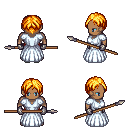
a pixel art fantasy rpg character, male body template, human, dark skin, underdress, red pants, light blonde parted hairstyle, metal gloves, white slippers, spear, four views (front, back, left, right), 2x2 character sprite sheet, small pixel art, hard edges, no anti-aliasing